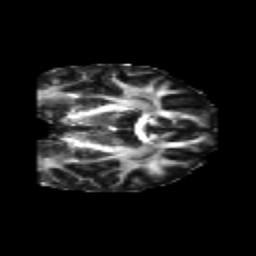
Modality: FA
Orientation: coronal
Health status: healthy
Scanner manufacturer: philips
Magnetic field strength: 3 T
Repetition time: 6.964 s
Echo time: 0.092 s